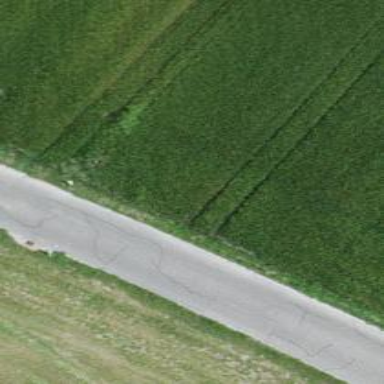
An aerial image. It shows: Tertiary road.